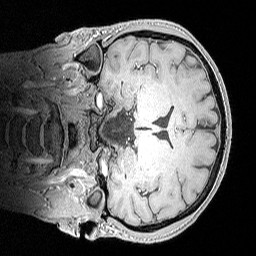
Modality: MP2RAGE
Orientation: coronal
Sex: male
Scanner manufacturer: siemens
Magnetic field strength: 3 T
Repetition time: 5 s
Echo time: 0.00292 s